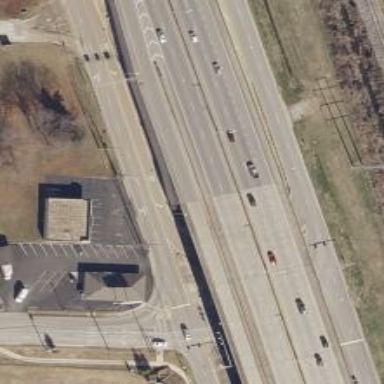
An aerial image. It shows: Secondary link road with asphalt surface.